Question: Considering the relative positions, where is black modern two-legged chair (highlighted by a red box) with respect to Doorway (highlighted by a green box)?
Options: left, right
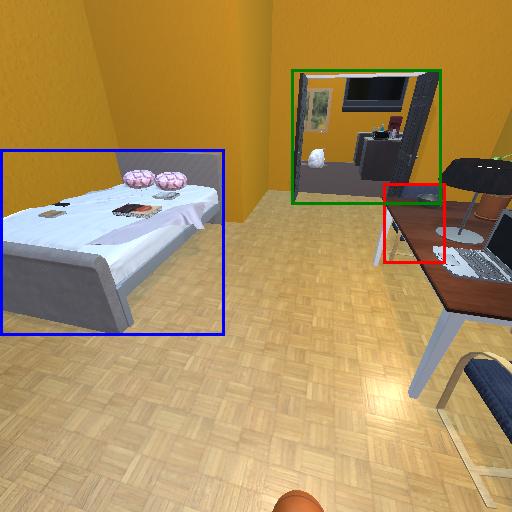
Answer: left